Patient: sex F, age 54
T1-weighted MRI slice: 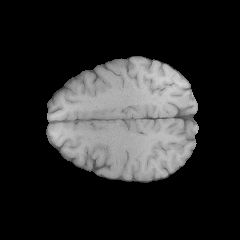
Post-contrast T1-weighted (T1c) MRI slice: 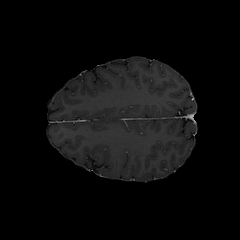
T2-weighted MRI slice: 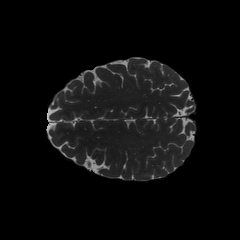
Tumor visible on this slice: no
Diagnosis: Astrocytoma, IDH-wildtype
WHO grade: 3